Question: I face the following problem: Even if I have my cache manifest, I cannot use my website correctly.
I am working with , asp.net MVC.
Here is what I have done so far:
I created my Manifest.manifest file, it contains the following lines of code:
'''
CACHE MANIFEST
../Content/images/icons-18-white.png
../LegalEntity/IndexLegalEntity.cshtml
../Home/Index.cshtml
'''
On every View I added the
'''
<!DOCTYPE html>
<html manifest="~/Manifest/Manifest.manifest">
'''
Now I access my browser (Firefox) and get asked if I allow my browser to store data for offline usage. I agree.
Now I shut down the IIS Express, so the website is no longer accessible.
When I refresh my page, Firefox tells me, that localhost is not available, as expected. I now turn it into offline-mode. Now I can access the Index-page, but of the other views I listed in the manifest.
All visited pages are available in offline mode, but if I understood the concept correctly, every element of the manifest should be loaded into the offline cache, as soon as I access that first page.
Some further information:
I emptied my browser cache (multiple-times).
I refreshed my .manifest file.
I deleted the offline-cache inside the Mozilla/Firefox/... Folder.
Did I place the manifest file at the wrong location? As you may have seen it lies within a "Manifest" -Folder.

Thank you for your help!
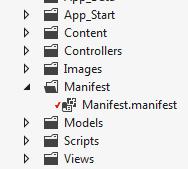
Answer: Sadly, the Cache does not work like a "Full Website Downloader" but only instructs the browser to cache the pages after the first visit:
From <URL>[update below], important bit in bold:
> The manifest file has three sections:CACHE MANIFEST - Files listed under this header will be cached NETWORK - Files listed under
this header require a connection to the server, and will never be
cached FALLBACK - Files listed under this header specifies fallback
pages if a page is inaccessible
So yes, you need to browse all the pages at least once to be able to cache them... That is why this is probably a technique better suited for Single Page Applications to support offline usage rather that full website offline availability.
Please note that the documentation on the W3C website continues on with a quite confusing example:
> The first line, CACHE MANIFEST, is required: 'CACHE MANIFEST' '/theme.css''/logo.gif' '/main.js'The manifest file above lists
three resources: a CSS file, a GIF image, and a JavaScript file. When
the manifest file is loaded, the three files
from the root directory of the web site. Then, whenever the user is
not connected to the internet, the resources will still be available.
The part in bold is not entirely true. The browser will download the file if they are requested in the page you are visiting (I assume also if they are loaded using ajax for example) and keep them cached.
App caches are being deprecated (from the Living Standard: <URL> in favour of Service Workers for offline caching of resources. That's probably why the link above is not working anymore.
More info can be found on Mozilla developer network page:
<URL>